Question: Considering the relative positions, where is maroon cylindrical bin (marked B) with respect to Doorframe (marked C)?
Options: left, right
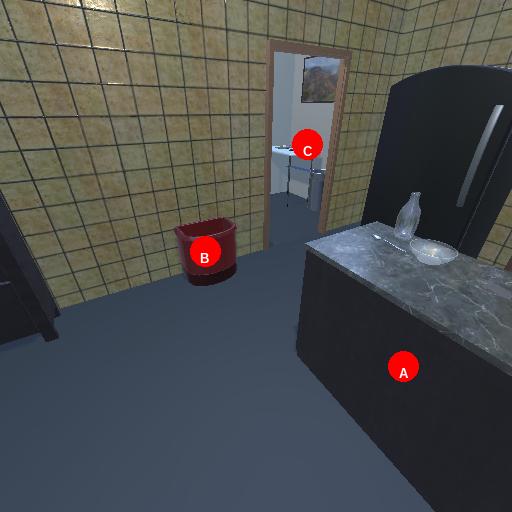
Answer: left